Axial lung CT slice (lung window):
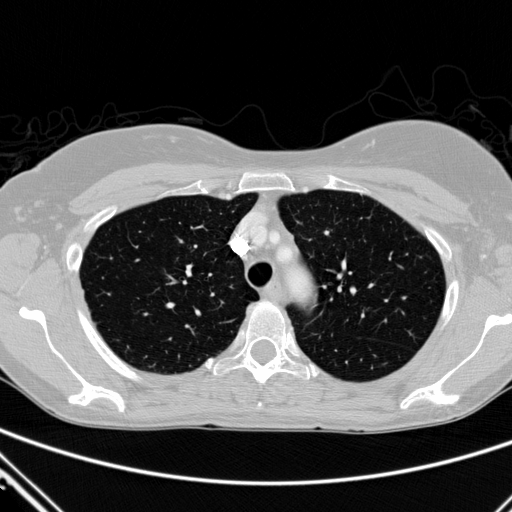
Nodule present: no